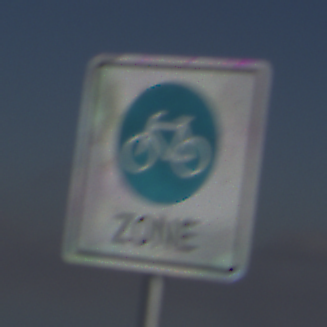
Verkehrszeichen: BeginnFahrradzone
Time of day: MorningAfternoon
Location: Outdoor (Nature)
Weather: PartlyCloudy
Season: NotSpecified
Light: Natural